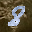
Label: 8